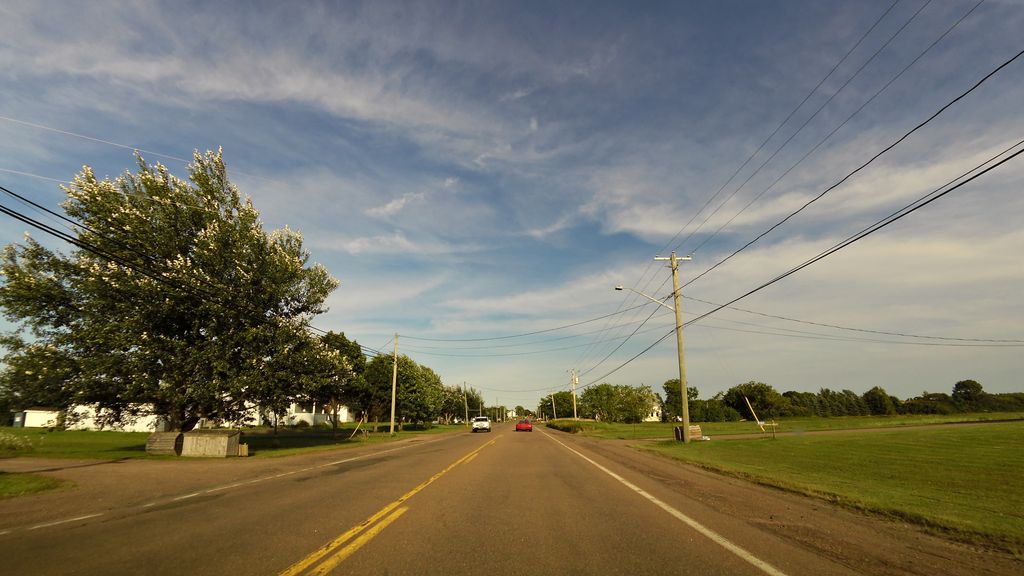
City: charlottetown